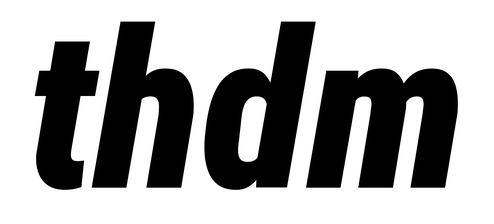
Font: Roboto-Italic_Condensed_Black_Italic